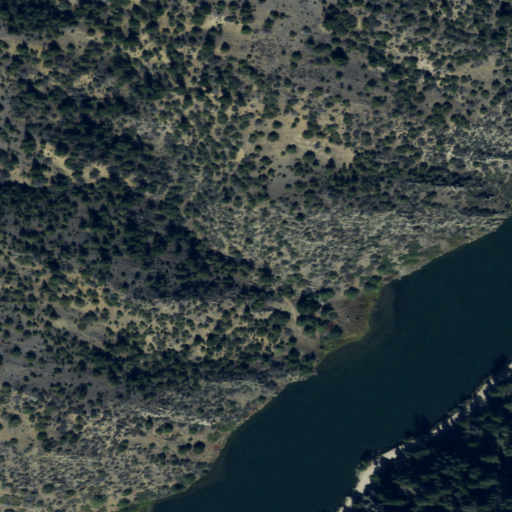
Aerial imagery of valley in Montana named Bear Trap Canyon containing shrub, open water, evergreen forest, and grassland